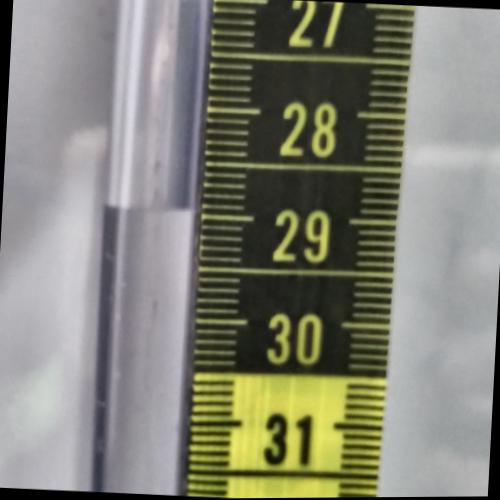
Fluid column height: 28.9 cm